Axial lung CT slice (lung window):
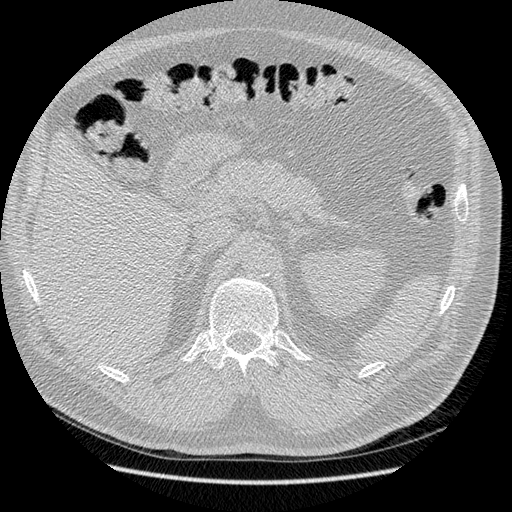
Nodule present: no